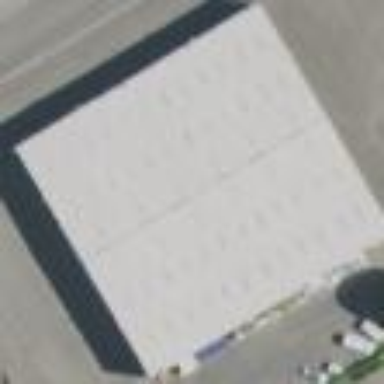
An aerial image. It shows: Hangar located at airport.